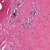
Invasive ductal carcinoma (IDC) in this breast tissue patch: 0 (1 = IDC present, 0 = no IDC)